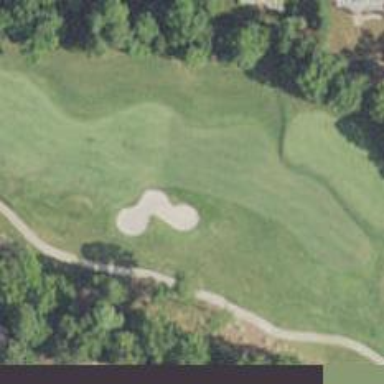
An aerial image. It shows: Grassy area designated as golf fairway.